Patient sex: M
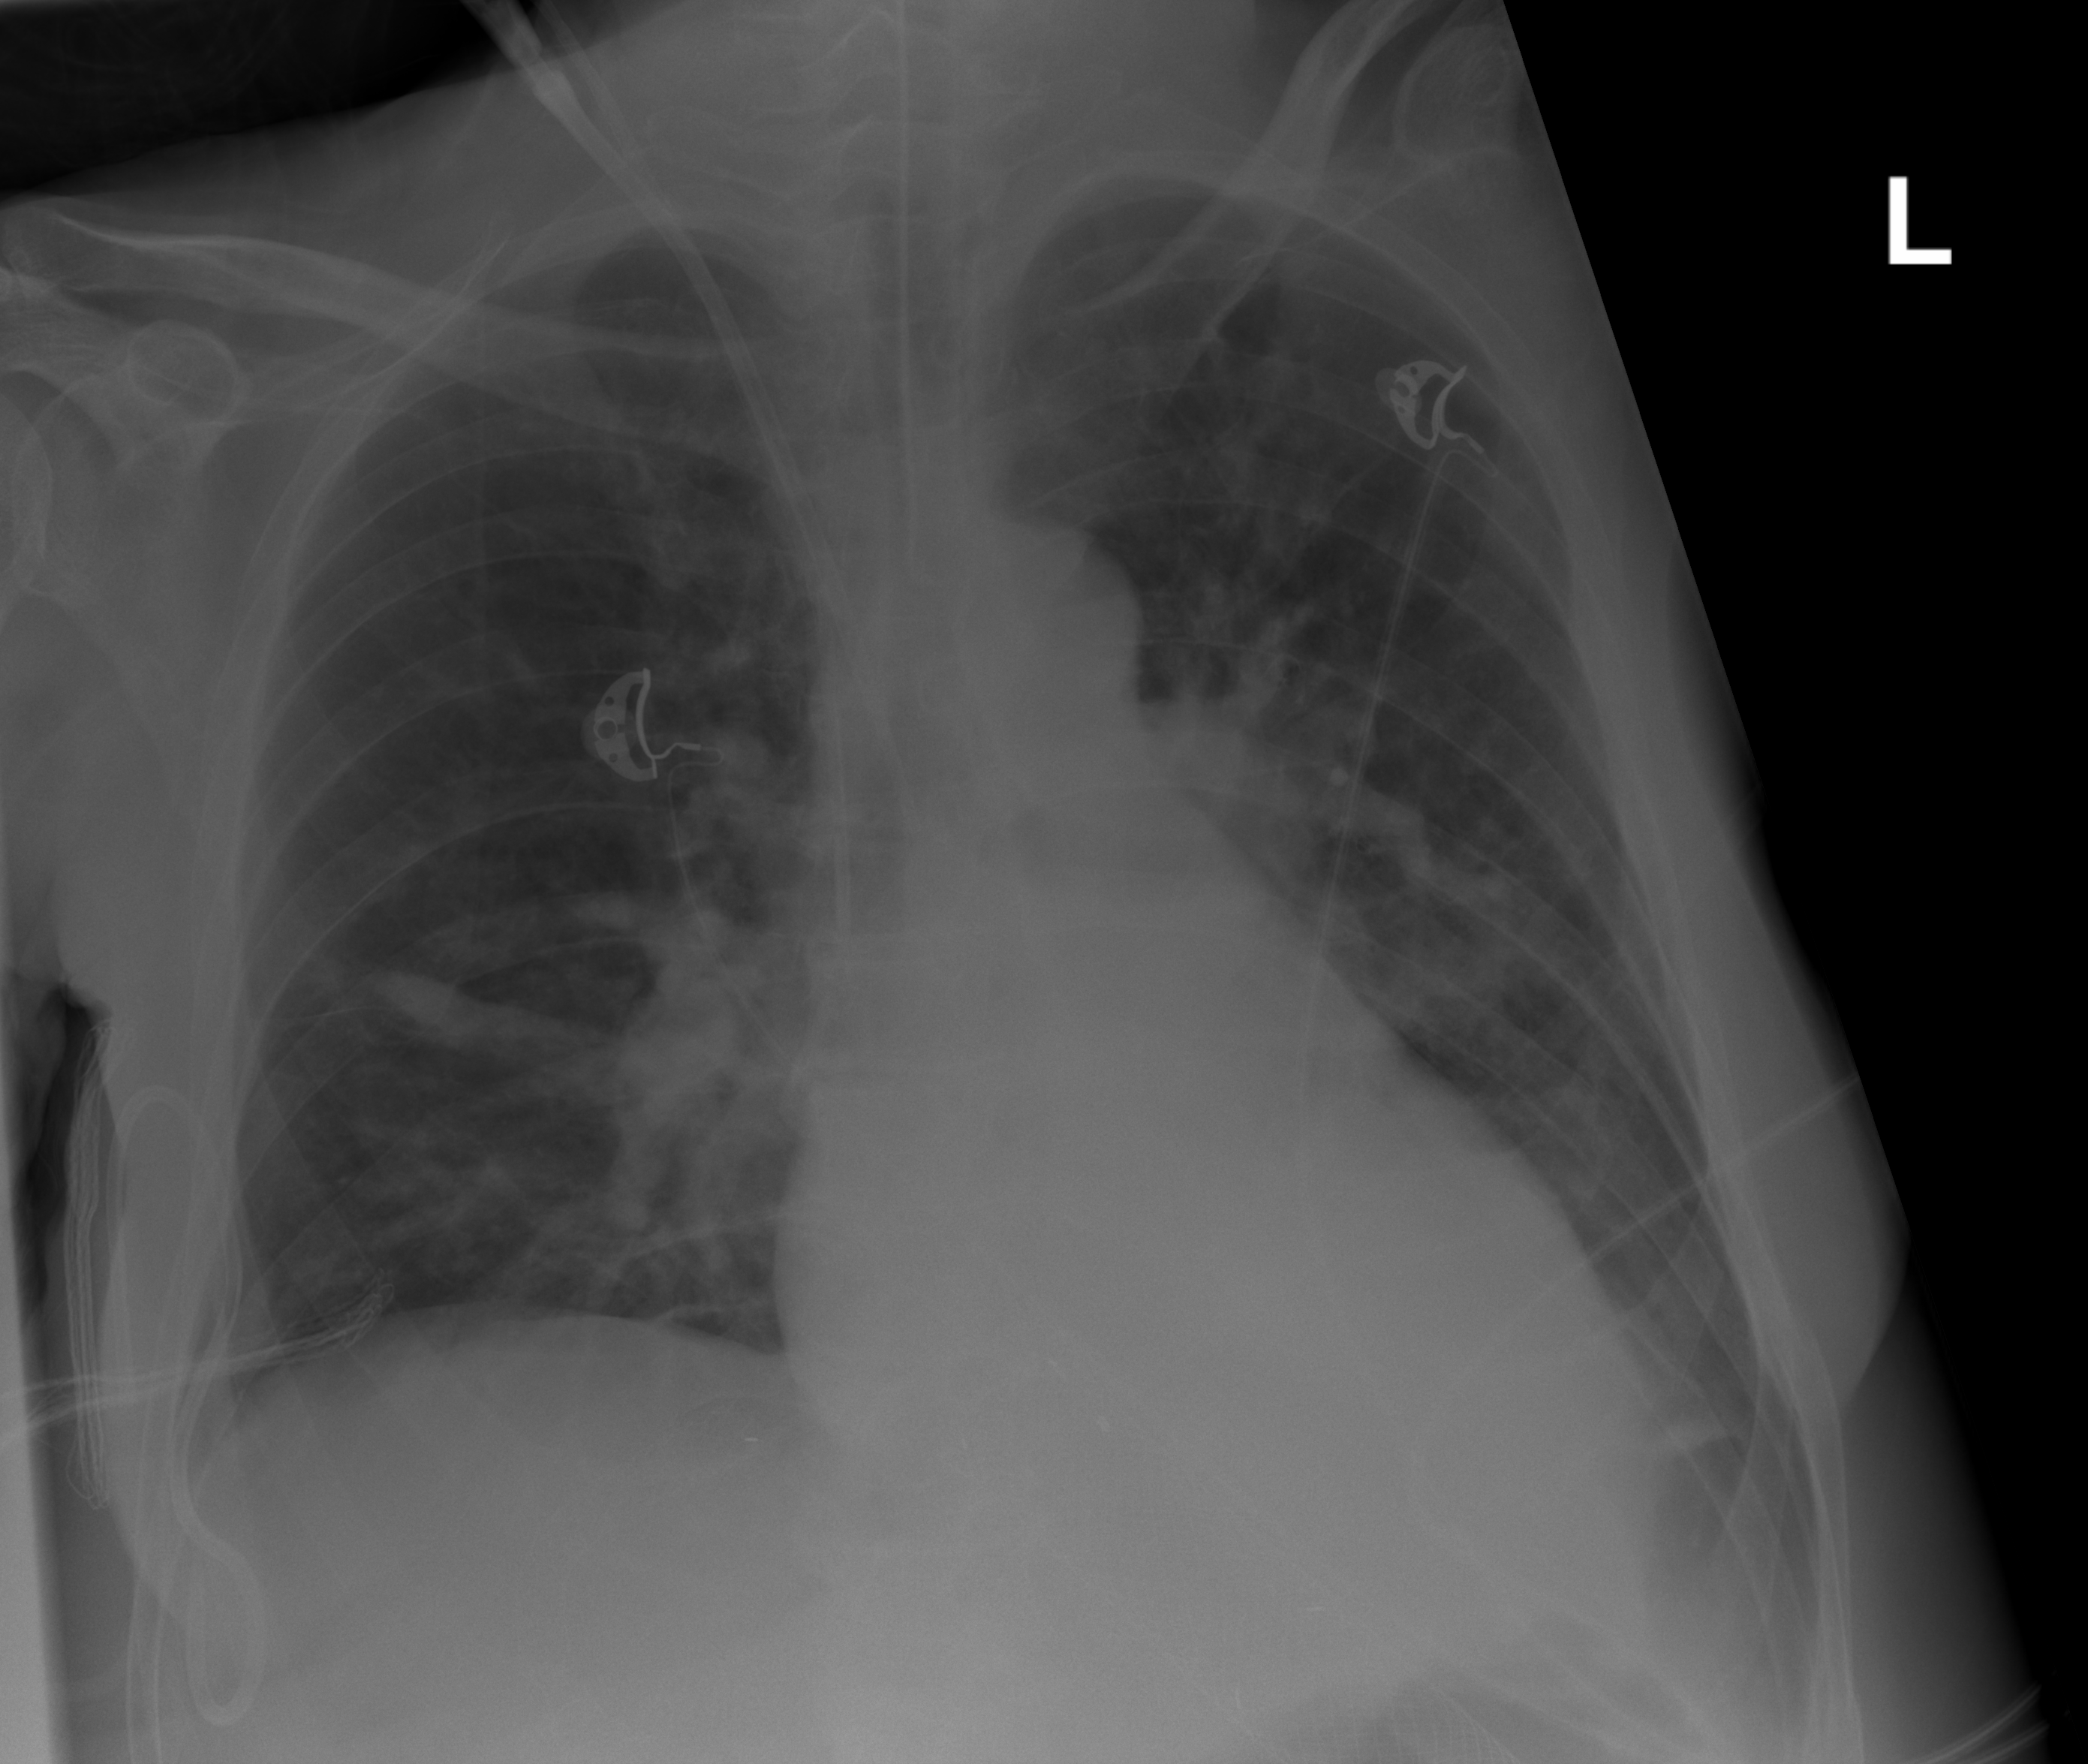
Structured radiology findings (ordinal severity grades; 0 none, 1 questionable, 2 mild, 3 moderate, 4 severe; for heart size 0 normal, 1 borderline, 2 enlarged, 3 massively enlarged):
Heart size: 0
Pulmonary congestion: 0
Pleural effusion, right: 0
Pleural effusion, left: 2
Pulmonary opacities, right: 0
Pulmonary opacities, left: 0
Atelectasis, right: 2
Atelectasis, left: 2